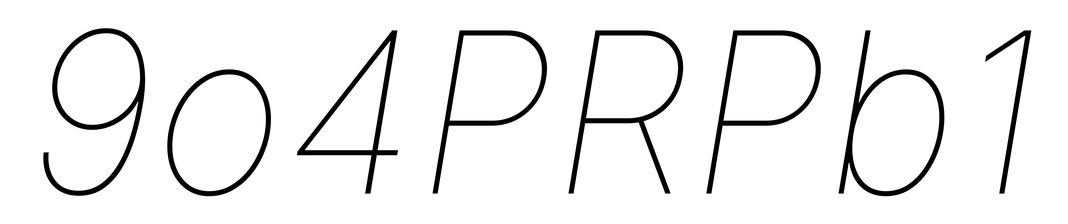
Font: Inter-Italic_Thin_Italic